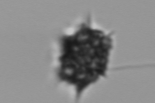
Label: Dictyocha